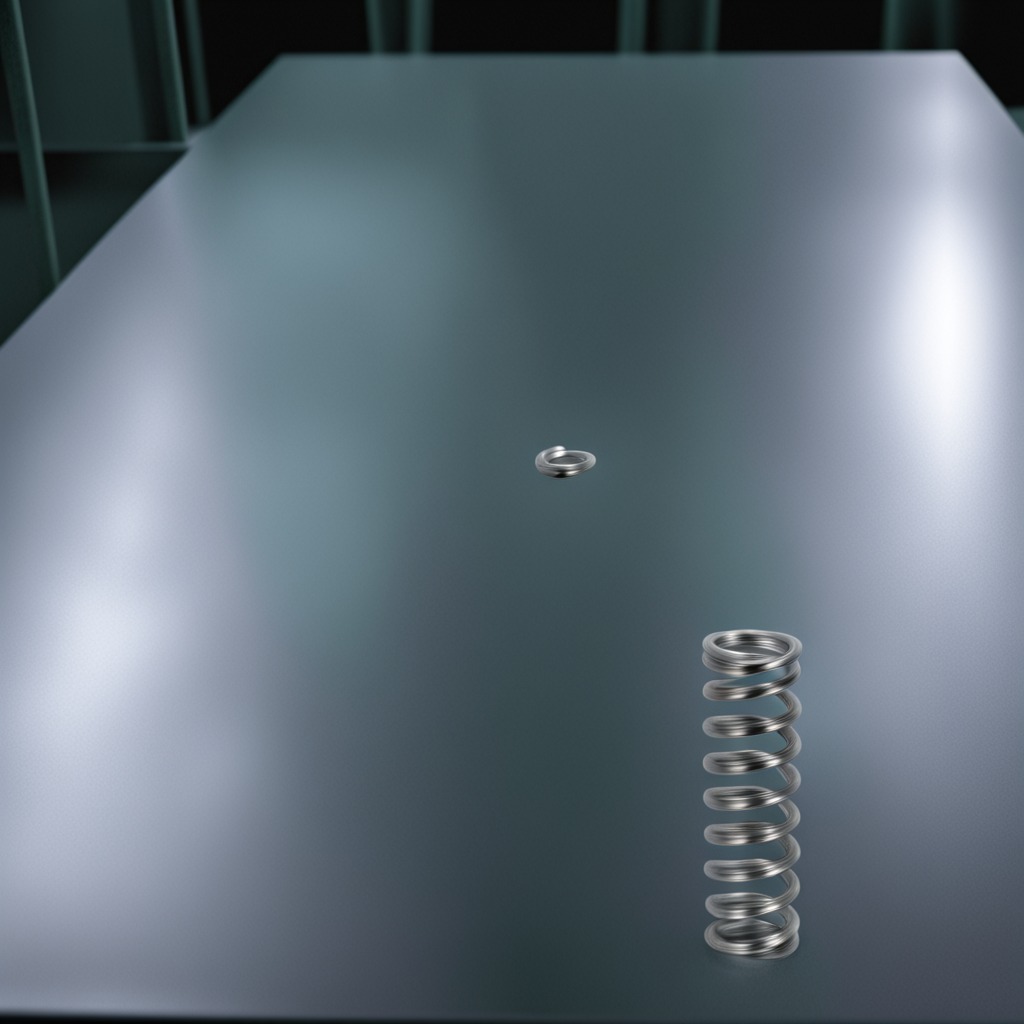
A coiled metal spring lies on a clean empty table in a railway signal maintenance room lit by harsh overhead fluorescents.